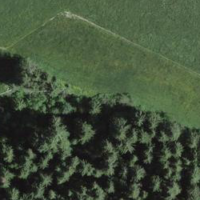
EUNIS habitat code: 44
Species observed at this site:
Dactylorhiza majalis